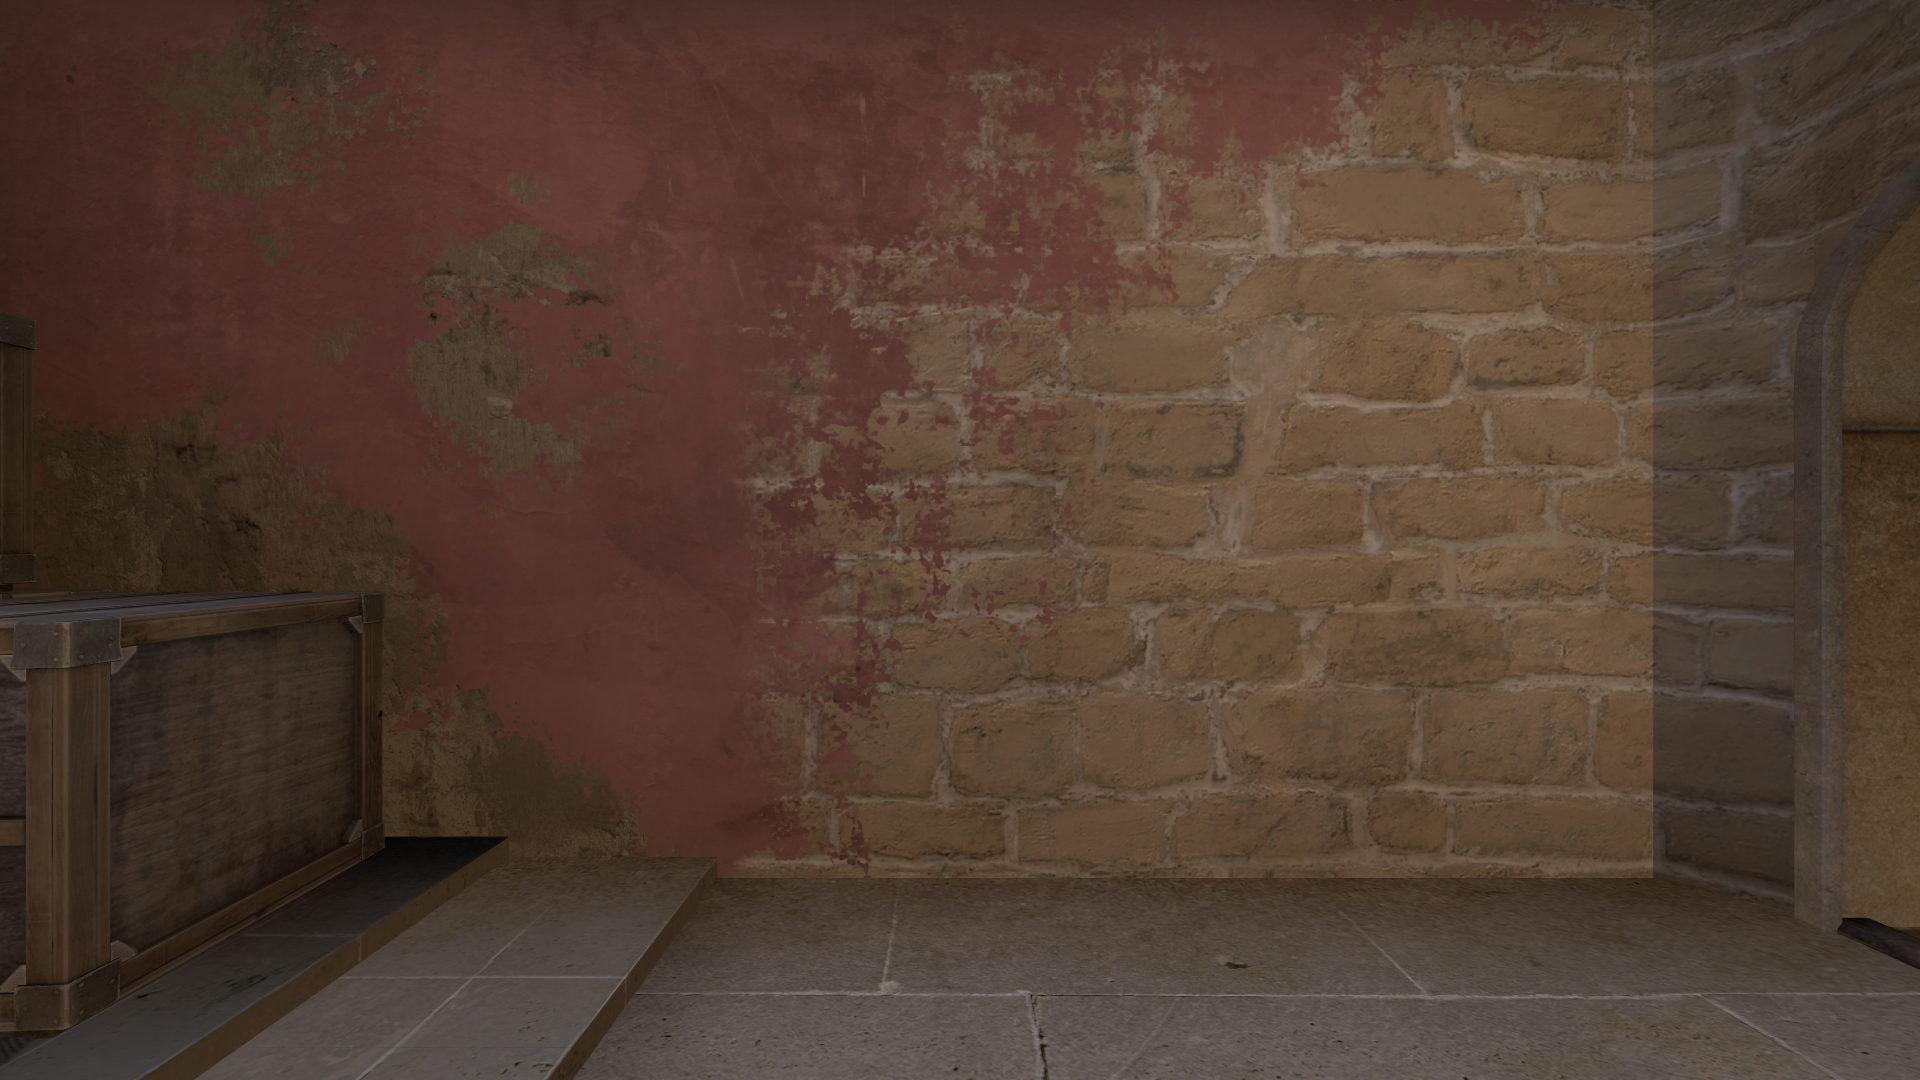
Map: de_mirage